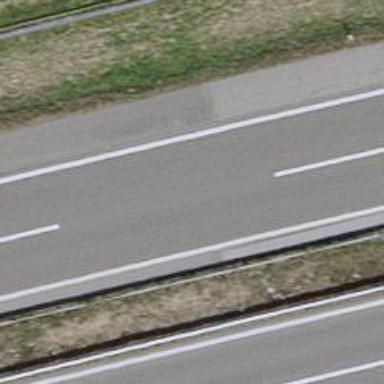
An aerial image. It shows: Motorway.